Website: crate-barrel
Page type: payment
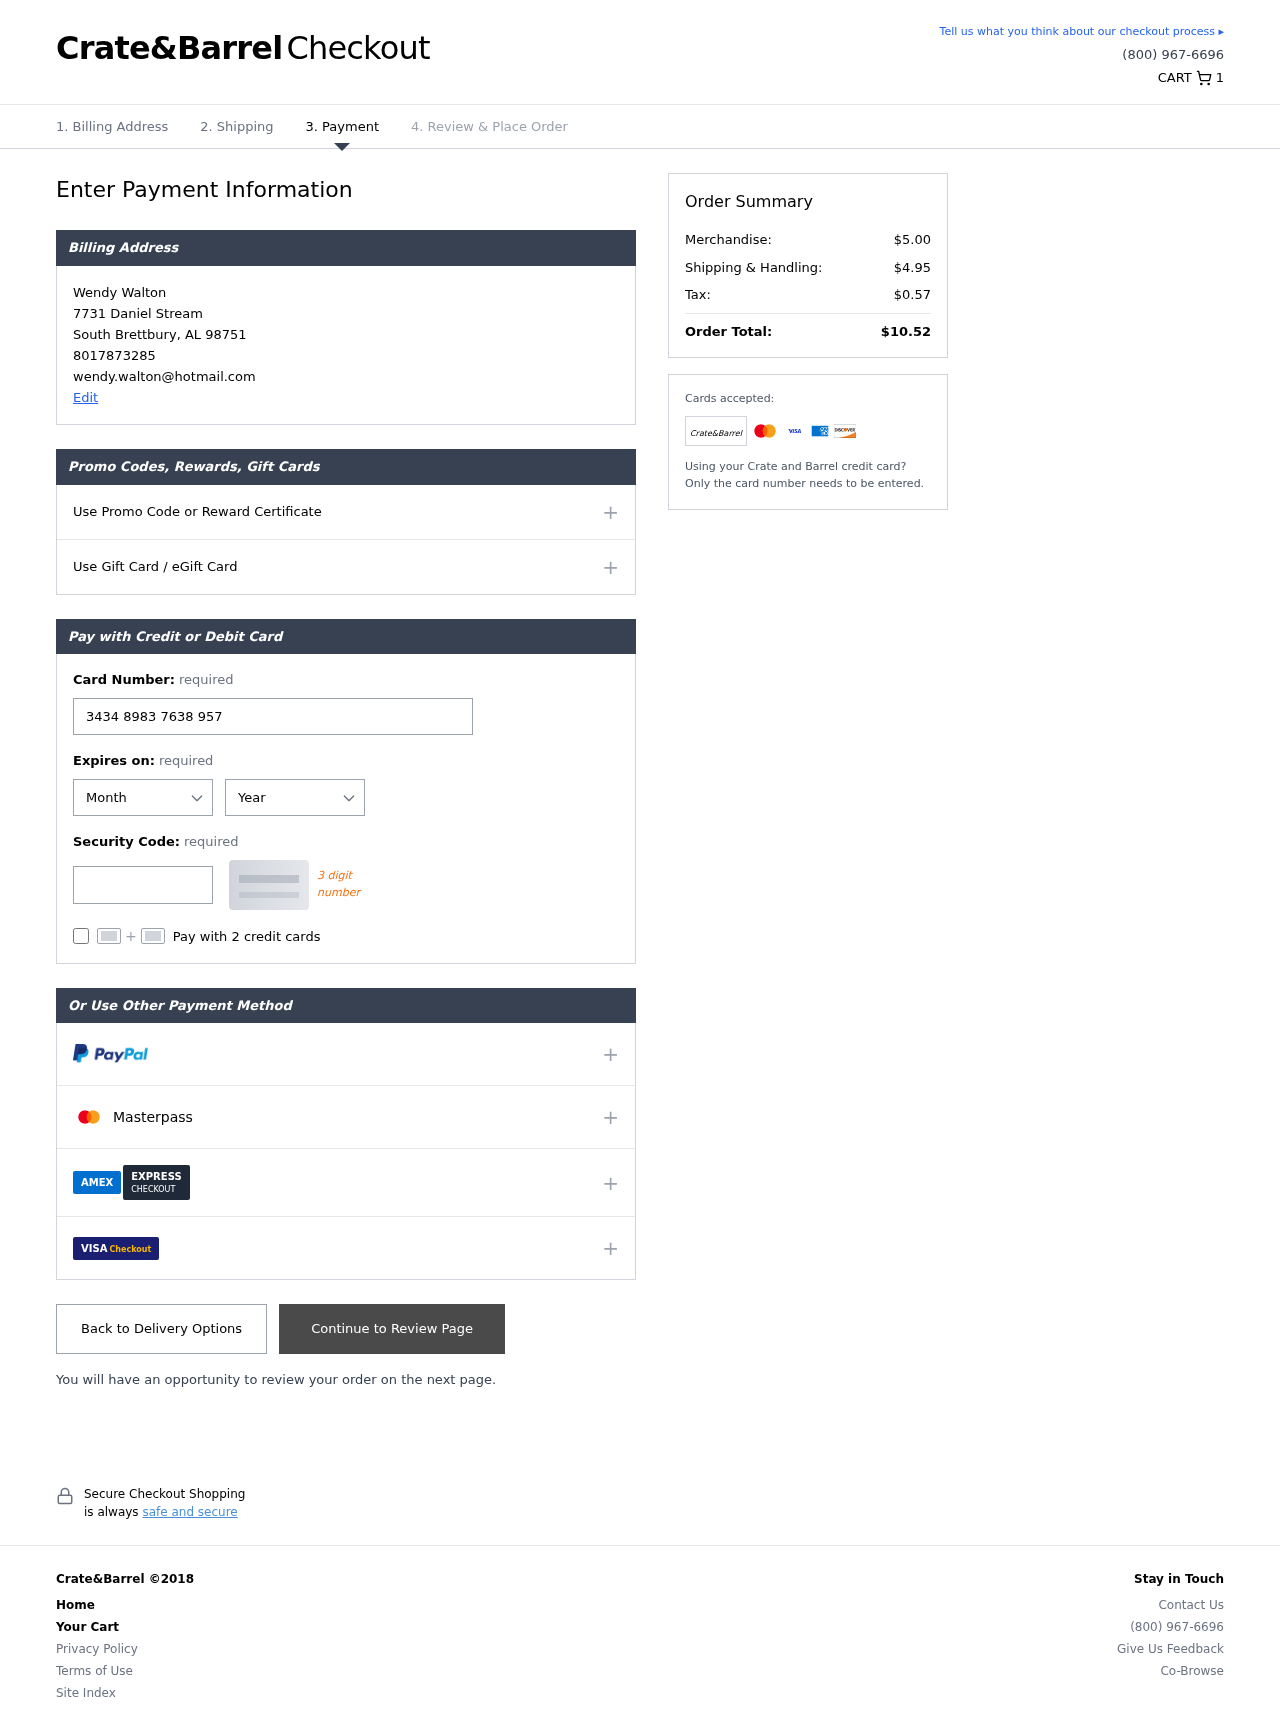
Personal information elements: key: PII_CARD_CVV
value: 6089
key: PII_CARD_EXPIRY_MONTH
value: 07
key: PII_CARD_EXPIRY_YEAR
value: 27
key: PII_CARD_NUMBER
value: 3434 8983 7638 957
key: PII_CITY
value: South Brettbury
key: PII_EMAIL
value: wendy.walton@hotmail.com
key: PII_FULLNAME
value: Wendy Walton
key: PII_PHONE
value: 8017873285
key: PII_POSTCODE
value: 98751
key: PII_STATE_ABBR
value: AL
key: PII_STREET
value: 7731 Daniel Stream
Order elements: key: ORDER_NUM_ITEMS
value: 1
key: ORDER_SUBTOTAL
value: $5.00
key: ORDER_SHIPPING_COST
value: $4.95
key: ORDER_TAX
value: $0.57
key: ORDER_TOTAL
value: $10.52